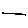
Label: line